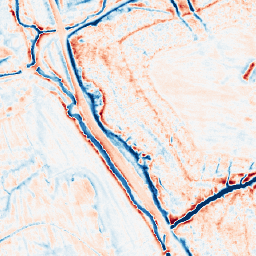
Category: edge_preserving
Decomposition family: anisotropic_diffusion
Decomposition parameters: iterations: 50
kappa: 10
gamma: 0.1
Upsampling method: nearest
Upsampling parameters: scale: 2
Upsampling scale: 2